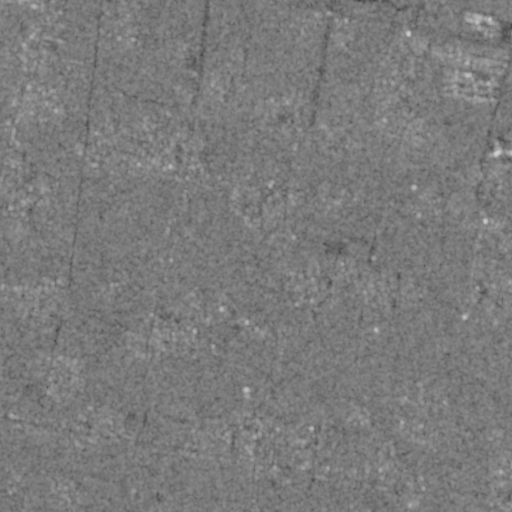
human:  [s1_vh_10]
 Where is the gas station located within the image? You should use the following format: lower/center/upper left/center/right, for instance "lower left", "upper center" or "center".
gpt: The gas station is located in the upper left of the image.
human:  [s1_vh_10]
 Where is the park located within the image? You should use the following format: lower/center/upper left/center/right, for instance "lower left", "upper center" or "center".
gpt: The park is located in the upper right of the image.
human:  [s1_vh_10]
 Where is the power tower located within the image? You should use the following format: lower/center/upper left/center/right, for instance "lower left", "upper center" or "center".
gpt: The power tower is located in the upper left of the image.
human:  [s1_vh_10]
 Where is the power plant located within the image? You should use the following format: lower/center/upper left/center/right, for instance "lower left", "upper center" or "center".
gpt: There is no power plant in the image.

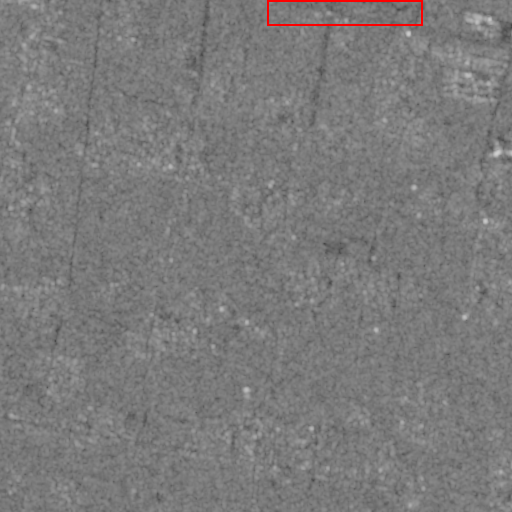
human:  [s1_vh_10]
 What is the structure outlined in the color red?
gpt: The structure outlined in red is a park.
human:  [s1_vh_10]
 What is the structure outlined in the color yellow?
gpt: There is no yellow outline.